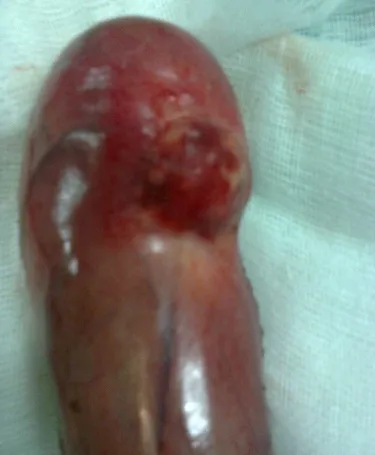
Gallbladder metastasis.
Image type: medical_photograph (other_medical_photograph)